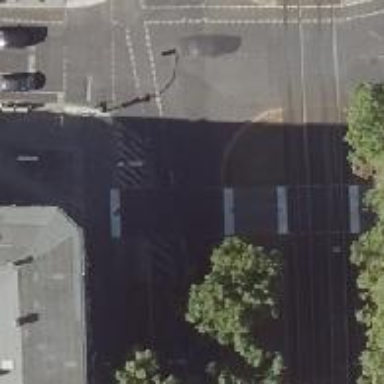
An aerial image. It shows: Crossing with traffic signals.